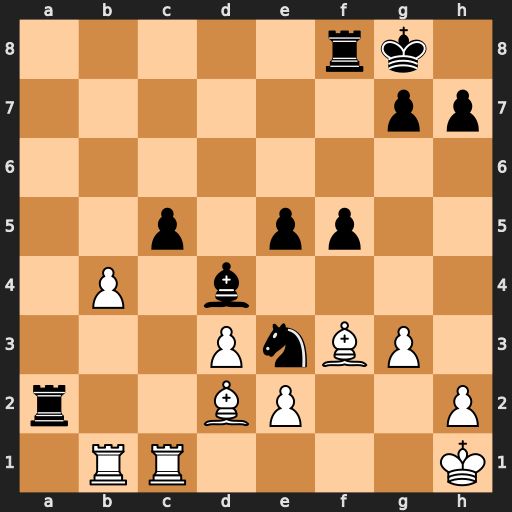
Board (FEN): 5rk1/6pp/8/2p1pp2/1P1b4/3PnBP1/r2BP2P/1RR4K
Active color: w
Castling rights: -
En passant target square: -
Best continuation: Bxe3 Bxe3 Bd5+